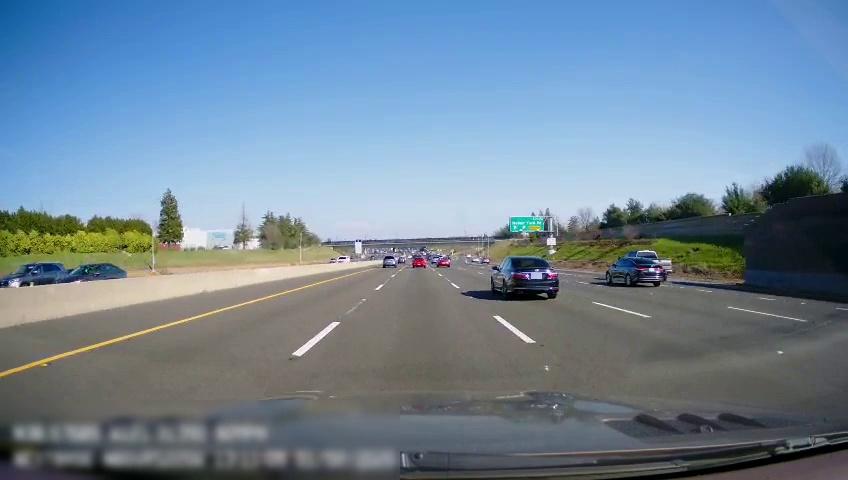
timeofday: Day
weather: Sunny
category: Drivable Space
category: Vehicles | SUV
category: Vehicles | Car
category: Vehicles | SUV
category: Vehicles | Car
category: Vehicles | Car
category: Vehicles | SUV
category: Vehicles | SUV
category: Vehicles | Truck
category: Vehicles | Car
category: Vehicles | SUV
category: Vehicles | Car
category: Lanes | Alternate Lane
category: Lanes | Current Lane
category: Lanes | Current Lane
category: Lanes | Alternate Lane
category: Lanes | Alternate Lane
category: Lanes | Alternate Lane
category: Traffic | Signs
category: Traffic | Signs